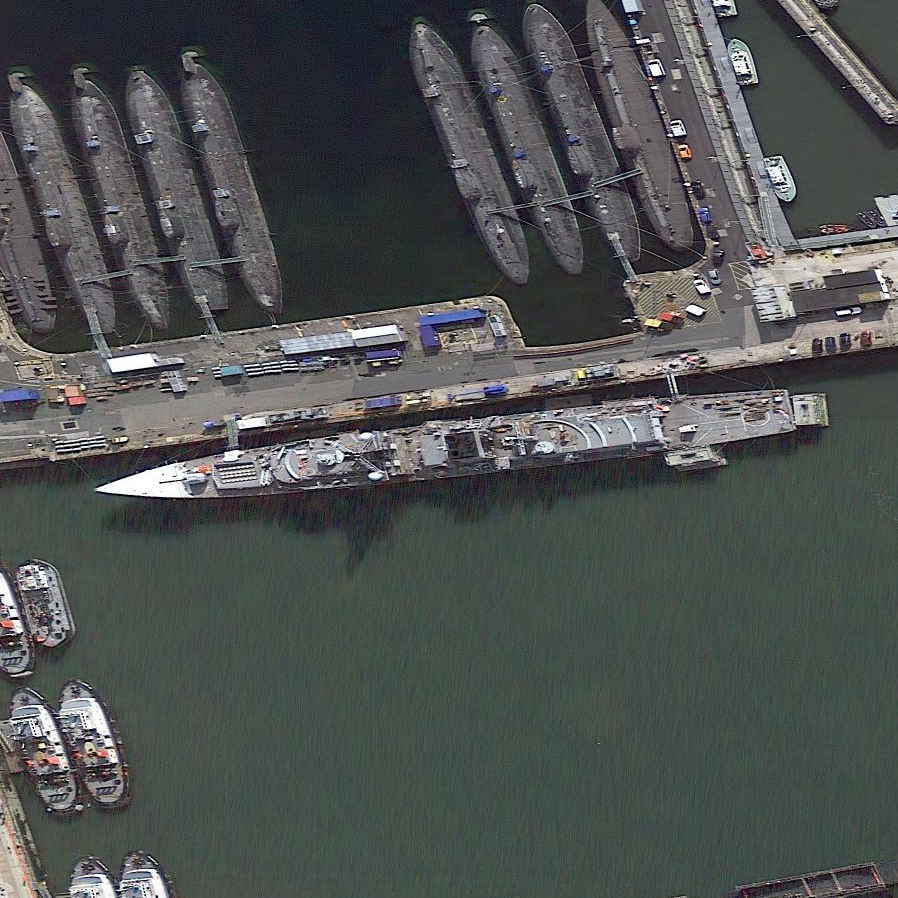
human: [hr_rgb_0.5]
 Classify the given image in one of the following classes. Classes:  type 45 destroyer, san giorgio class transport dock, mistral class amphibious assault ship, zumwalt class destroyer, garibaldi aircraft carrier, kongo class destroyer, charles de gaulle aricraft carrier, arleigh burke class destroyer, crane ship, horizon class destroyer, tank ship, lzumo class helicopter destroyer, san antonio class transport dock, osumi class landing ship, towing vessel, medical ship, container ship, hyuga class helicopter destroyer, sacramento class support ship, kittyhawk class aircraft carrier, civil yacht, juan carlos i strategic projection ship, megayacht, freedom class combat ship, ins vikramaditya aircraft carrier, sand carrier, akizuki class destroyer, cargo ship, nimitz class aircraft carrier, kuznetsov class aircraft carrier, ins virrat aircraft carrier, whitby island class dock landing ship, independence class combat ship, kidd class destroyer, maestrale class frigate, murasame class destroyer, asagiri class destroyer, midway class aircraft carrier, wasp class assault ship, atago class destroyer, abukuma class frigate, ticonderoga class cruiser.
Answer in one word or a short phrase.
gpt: Type 45 destroyer